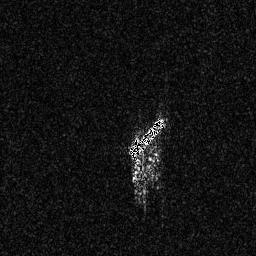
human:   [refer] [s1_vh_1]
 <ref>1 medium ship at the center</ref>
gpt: <box>[[50, 44, 64, 60, 0]]</box>